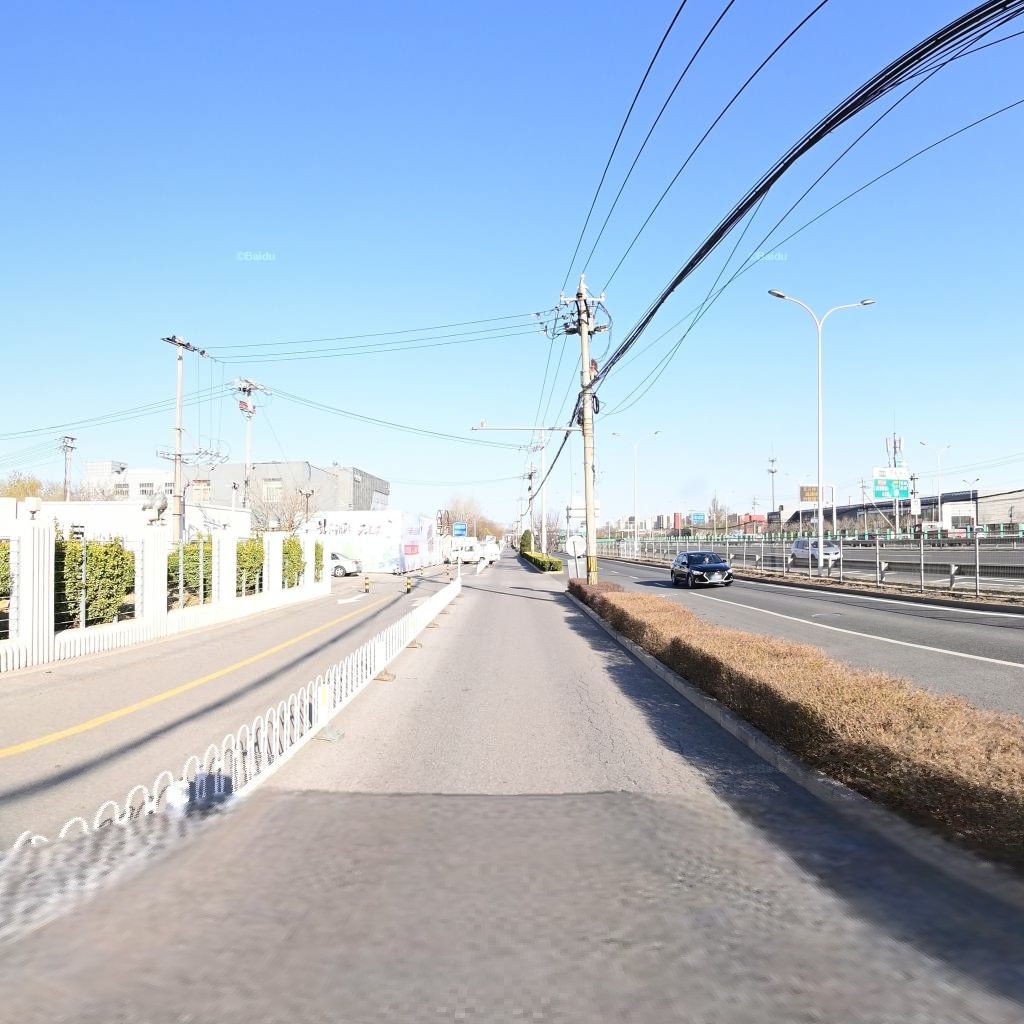
Region: Chaoyang
Road damage annotations: alligator crack